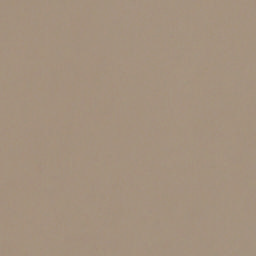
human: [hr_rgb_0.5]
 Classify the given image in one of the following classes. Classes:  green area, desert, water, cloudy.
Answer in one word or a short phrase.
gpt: cloudy